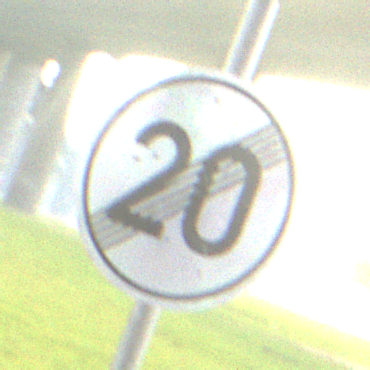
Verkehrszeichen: EndeGeschwindigkeit20
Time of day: SunriseSunset
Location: Outdoor (Suburban)
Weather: PartlyCloudy
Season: NotSpecified
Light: Natural